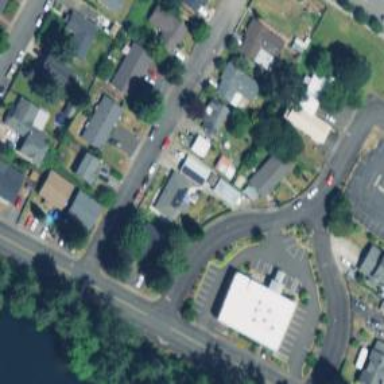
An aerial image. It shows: Residential road with sidewalk on the left side.